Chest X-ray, PA view. Patient: 40 years old, sex M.
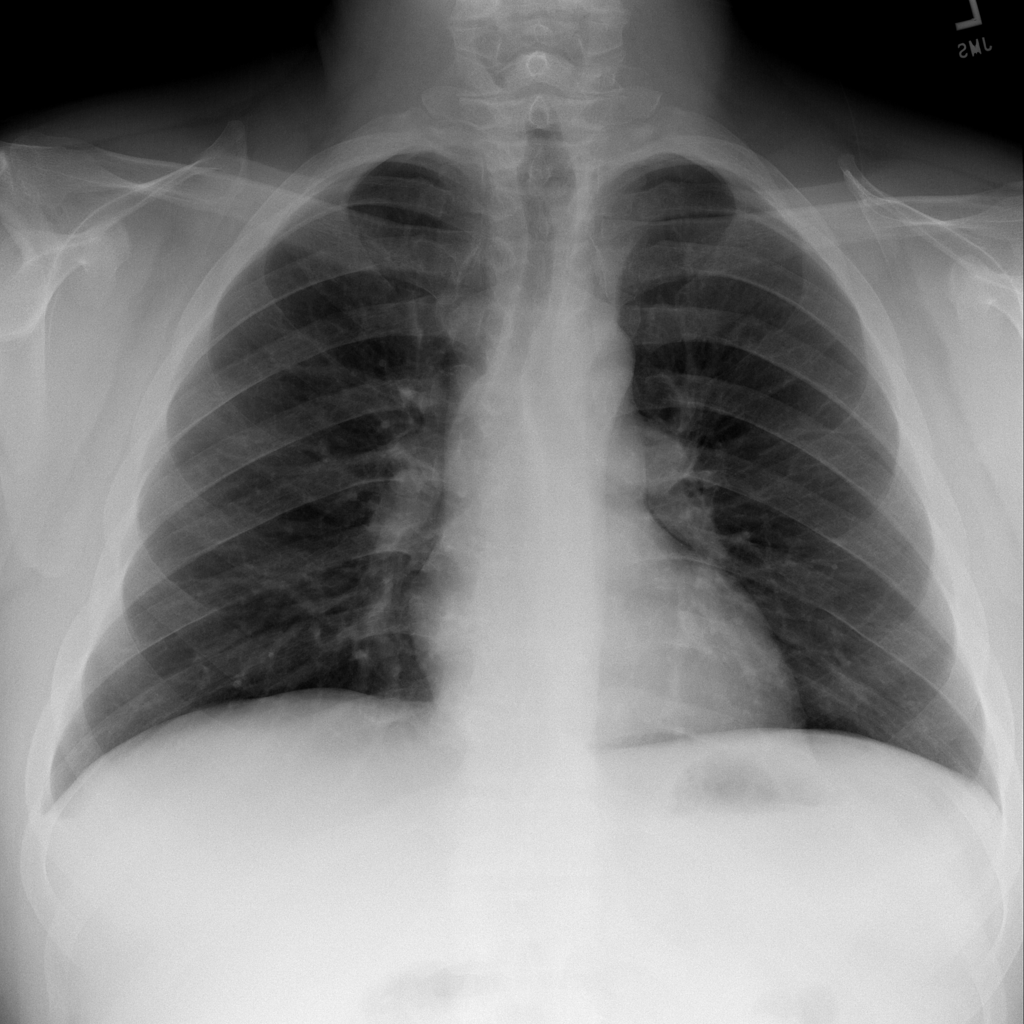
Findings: No Finding